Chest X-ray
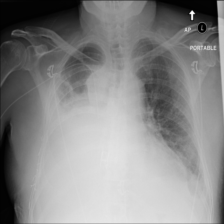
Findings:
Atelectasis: negative
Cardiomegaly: negative
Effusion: positive
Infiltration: positive
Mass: negative
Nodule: negative
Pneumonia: negative
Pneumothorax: negative
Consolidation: negative
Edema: negative
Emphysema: negative
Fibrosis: negative
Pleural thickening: negative
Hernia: negative